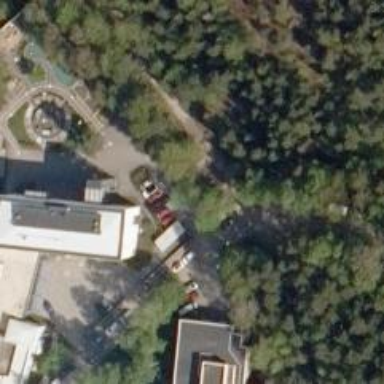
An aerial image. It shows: Fitness station in leisure land.